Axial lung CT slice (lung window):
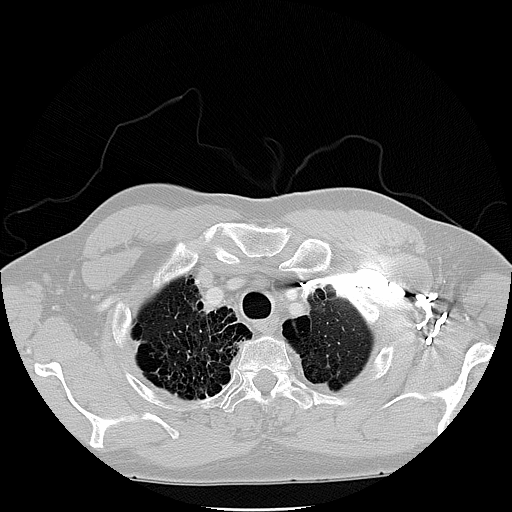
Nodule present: no